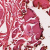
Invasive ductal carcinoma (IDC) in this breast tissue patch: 0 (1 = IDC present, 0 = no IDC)